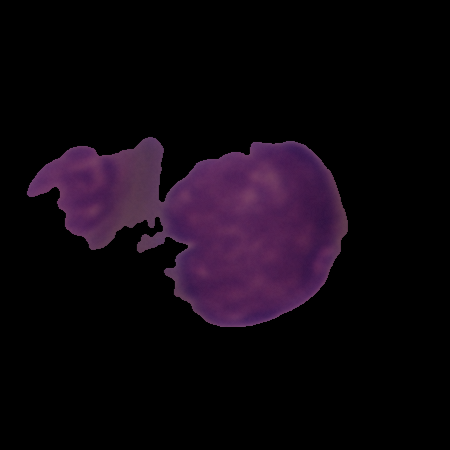
Label: healthy